Field crop: maize
Growth stage: 2
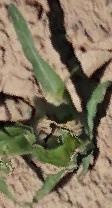
Species: maize